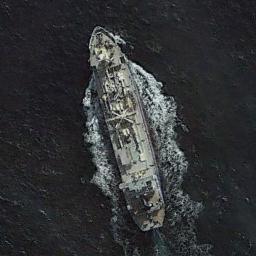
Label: ship